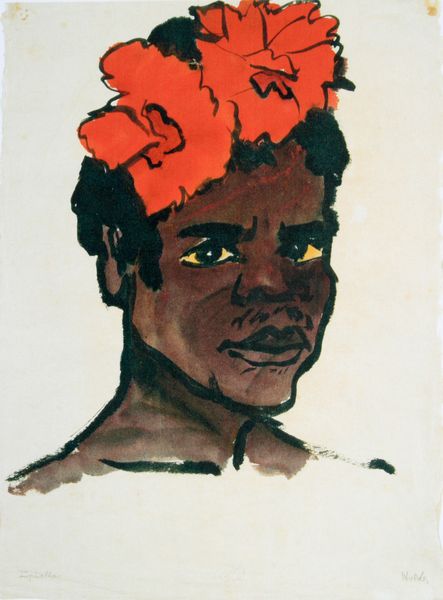
Titel: Jupuallo
Künstler: Emil Nolde
Standort: Seebüll
Institution: Nolde Stiftung
Schlagwörter: kopf, mann, schatten, aquarell, gelb, sitzen, blume, blumen, braun, bunt, mund, nase, schwarz, skizze, stirn, blick, blüten, rot, tuch, bart, augen, falten, gesicht, haarschmuck, bildnis, hals, portrait, porträt, haare, augenbrauen, lippen, farbig, süden, backen, afrika, graphik, brauen, umriss, druck, stich, intensiv, stoppeln, runzeln, afrikaner, schwarzer, dicht, schlüsselbein, vorzeichnung, umrisszeichnung, afrikanisch, kopdschmuck, inteniv